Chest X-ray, PA view. Patient: 73 years old, sex F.
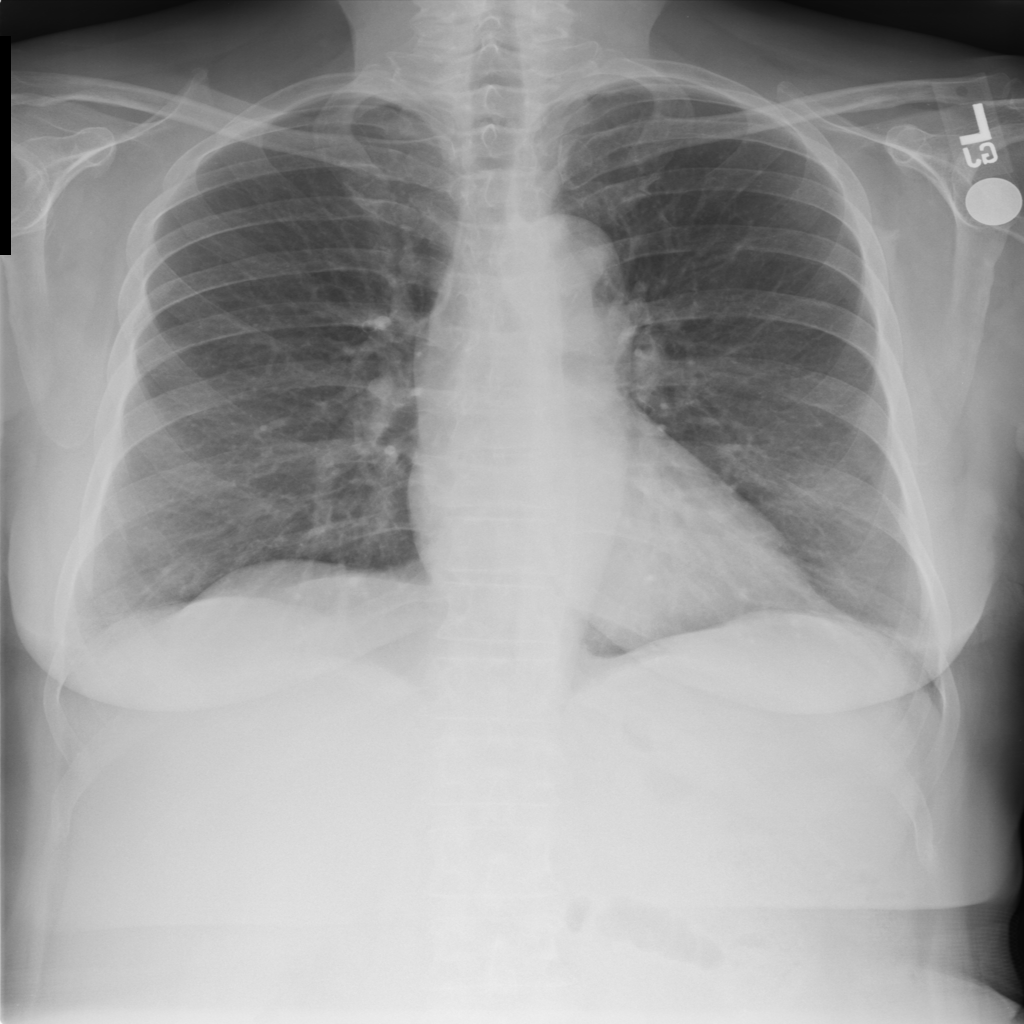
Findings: No Finding